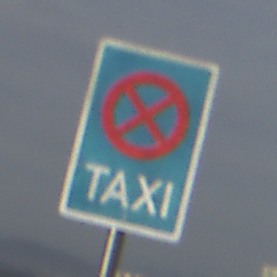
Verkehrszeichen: Taxenstand
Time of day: MorningAfternoon
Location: Outdoor (Suburban)
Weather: PartlyCloudy
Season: NotSpecified
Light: Natural